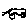
Label: car